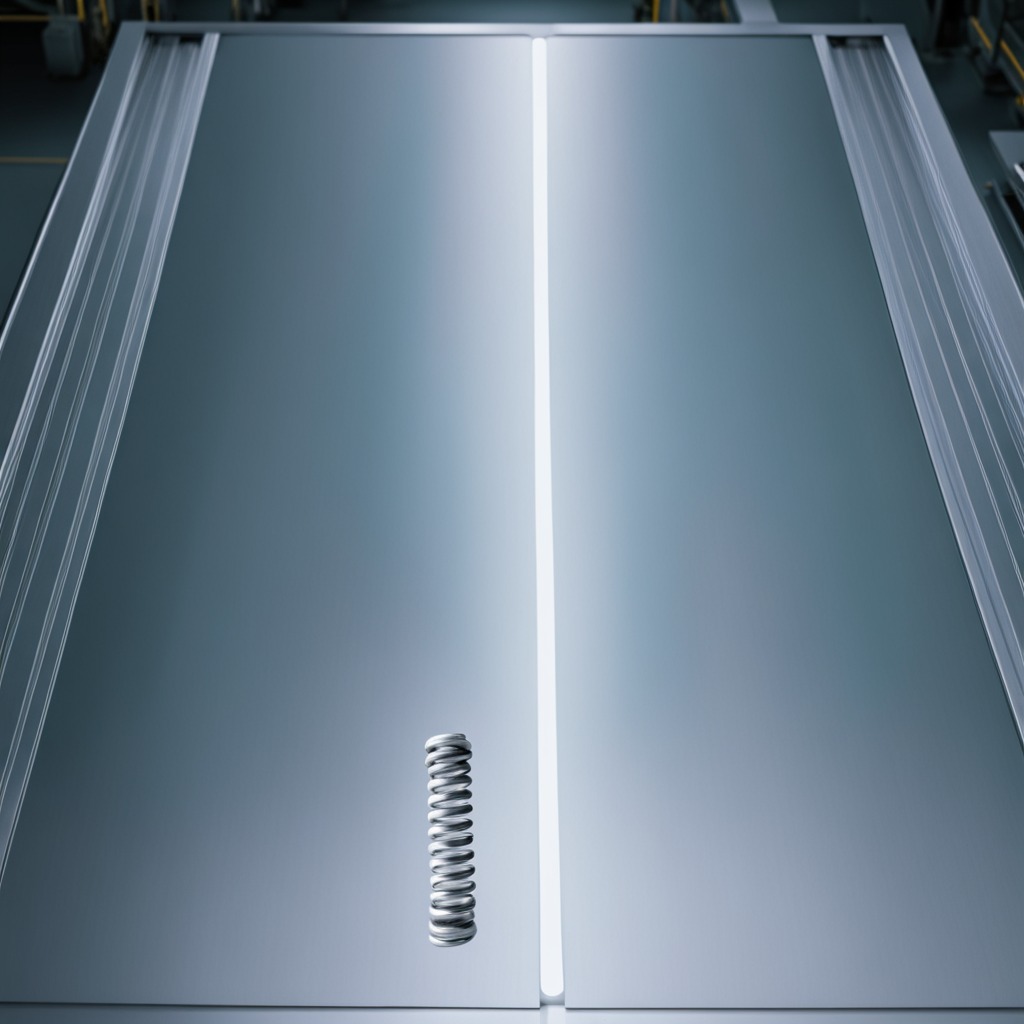
A coiled metal spring is lying on the metal table.